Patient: sex F, age 54
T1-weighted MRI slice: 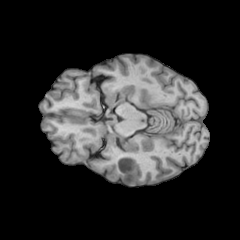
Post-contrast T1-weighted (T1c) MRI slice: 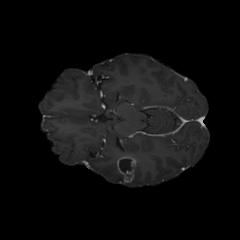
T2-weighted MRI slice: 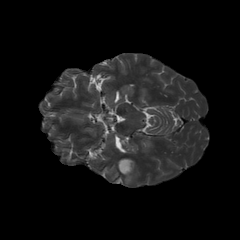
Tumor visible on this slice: yes
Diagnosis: Glioblastoma, IDH-wildtype
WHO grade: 4